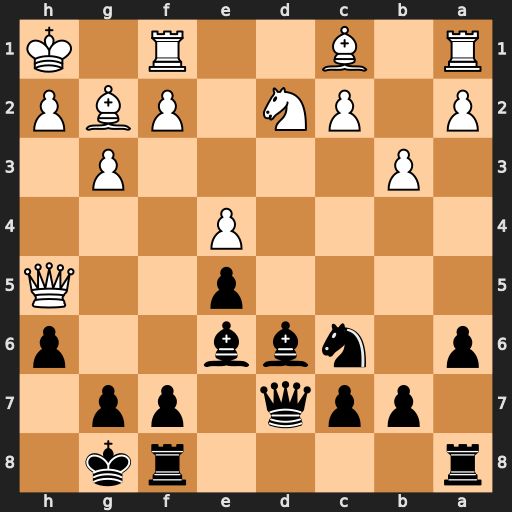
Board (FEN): r4rk1/1ppq1pp1/p1nbb2p/4p2Q/4P3/1P4P1/P1PN1PBP/R1B2R1K
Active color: b
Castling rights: -
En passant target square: -
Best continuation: Bg4 Bh3 Bxh3